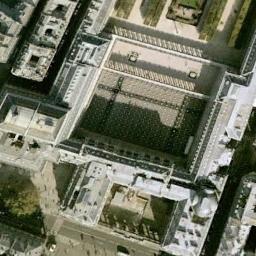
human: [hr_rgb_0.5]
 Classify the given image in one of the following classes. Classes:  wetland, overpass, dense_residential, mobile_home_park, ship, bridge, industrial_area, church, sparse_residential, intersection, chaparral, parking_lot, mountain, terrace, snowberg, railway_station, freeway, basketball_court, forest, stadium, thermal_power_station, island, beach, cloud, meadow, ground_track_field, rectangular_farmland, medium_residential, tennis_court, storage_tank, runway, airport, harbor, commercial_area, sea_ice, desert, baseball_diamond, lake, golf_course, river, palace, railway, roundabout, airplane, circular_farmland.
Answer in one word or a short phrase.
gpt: palace